Platform: macOS
Application: Arc Browser
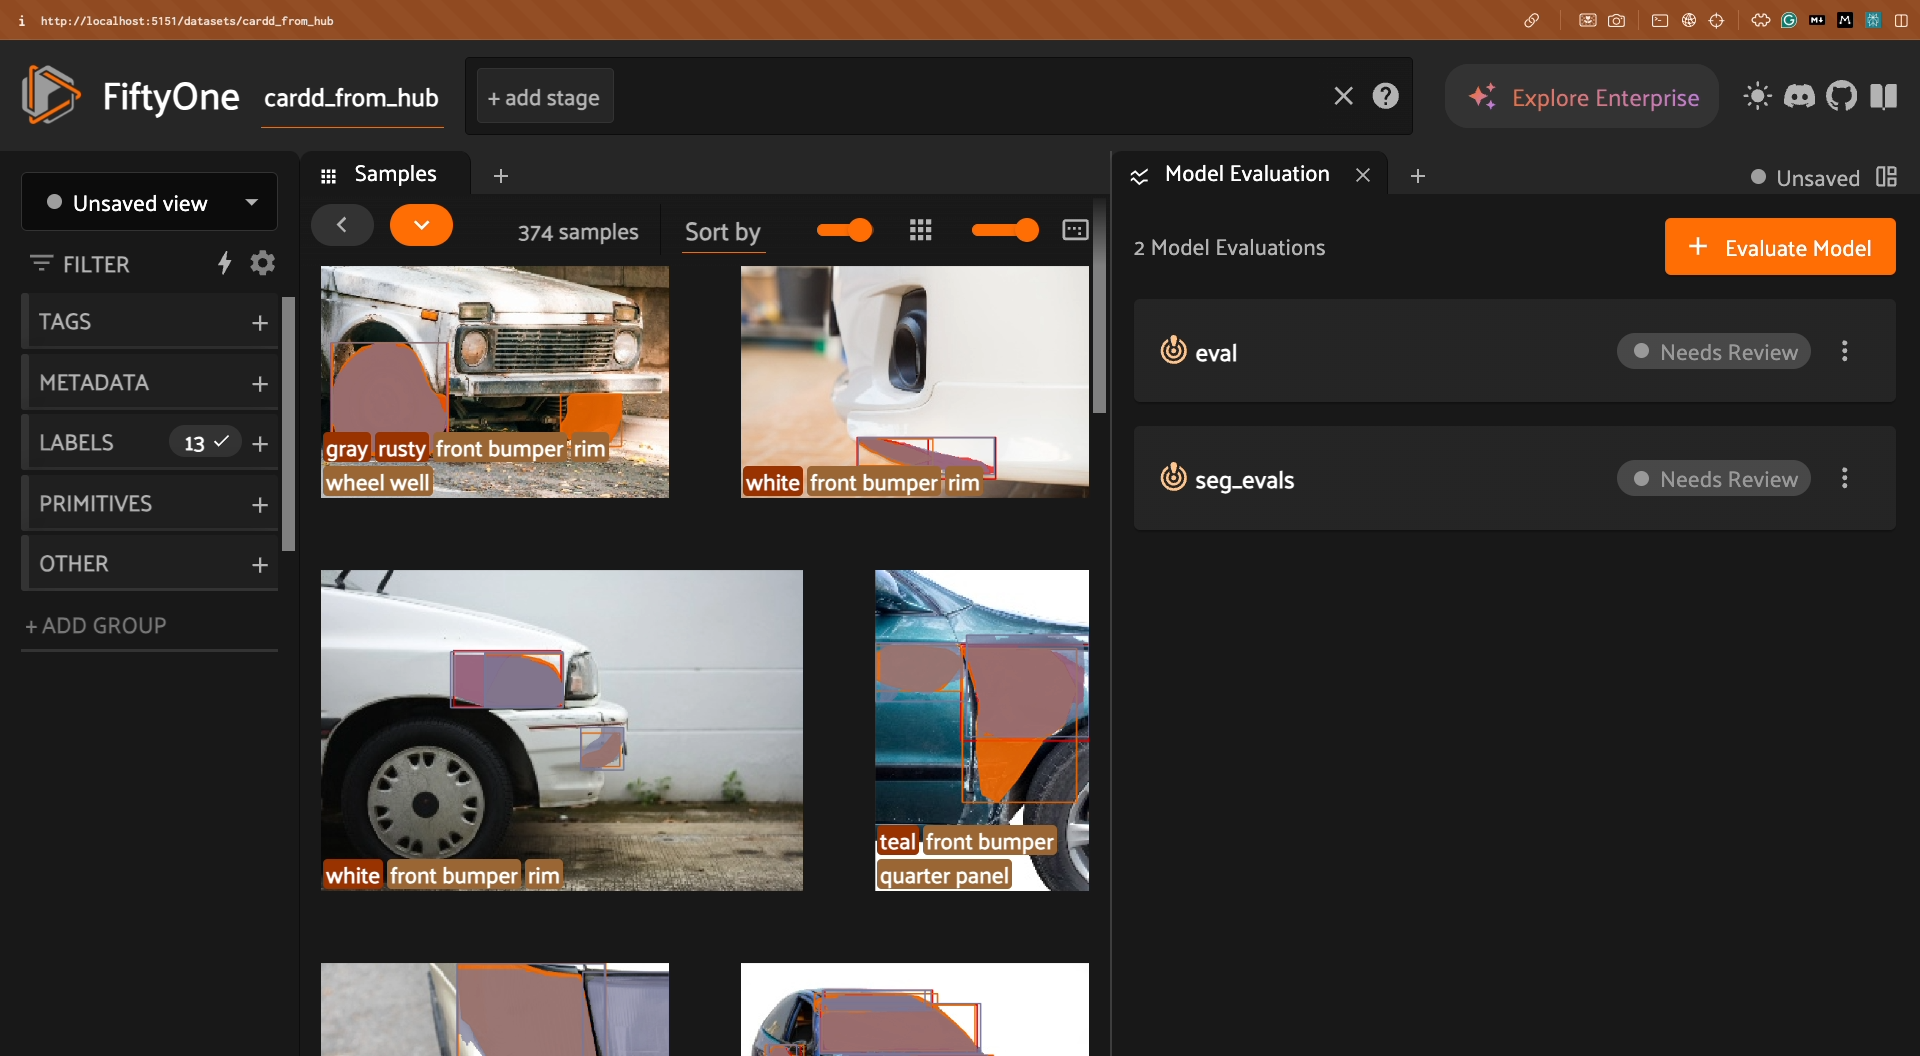
task_description: Locate the sidebar
action_type: hover
element_info: Menu Item
steps_since_start: 1